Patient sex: M
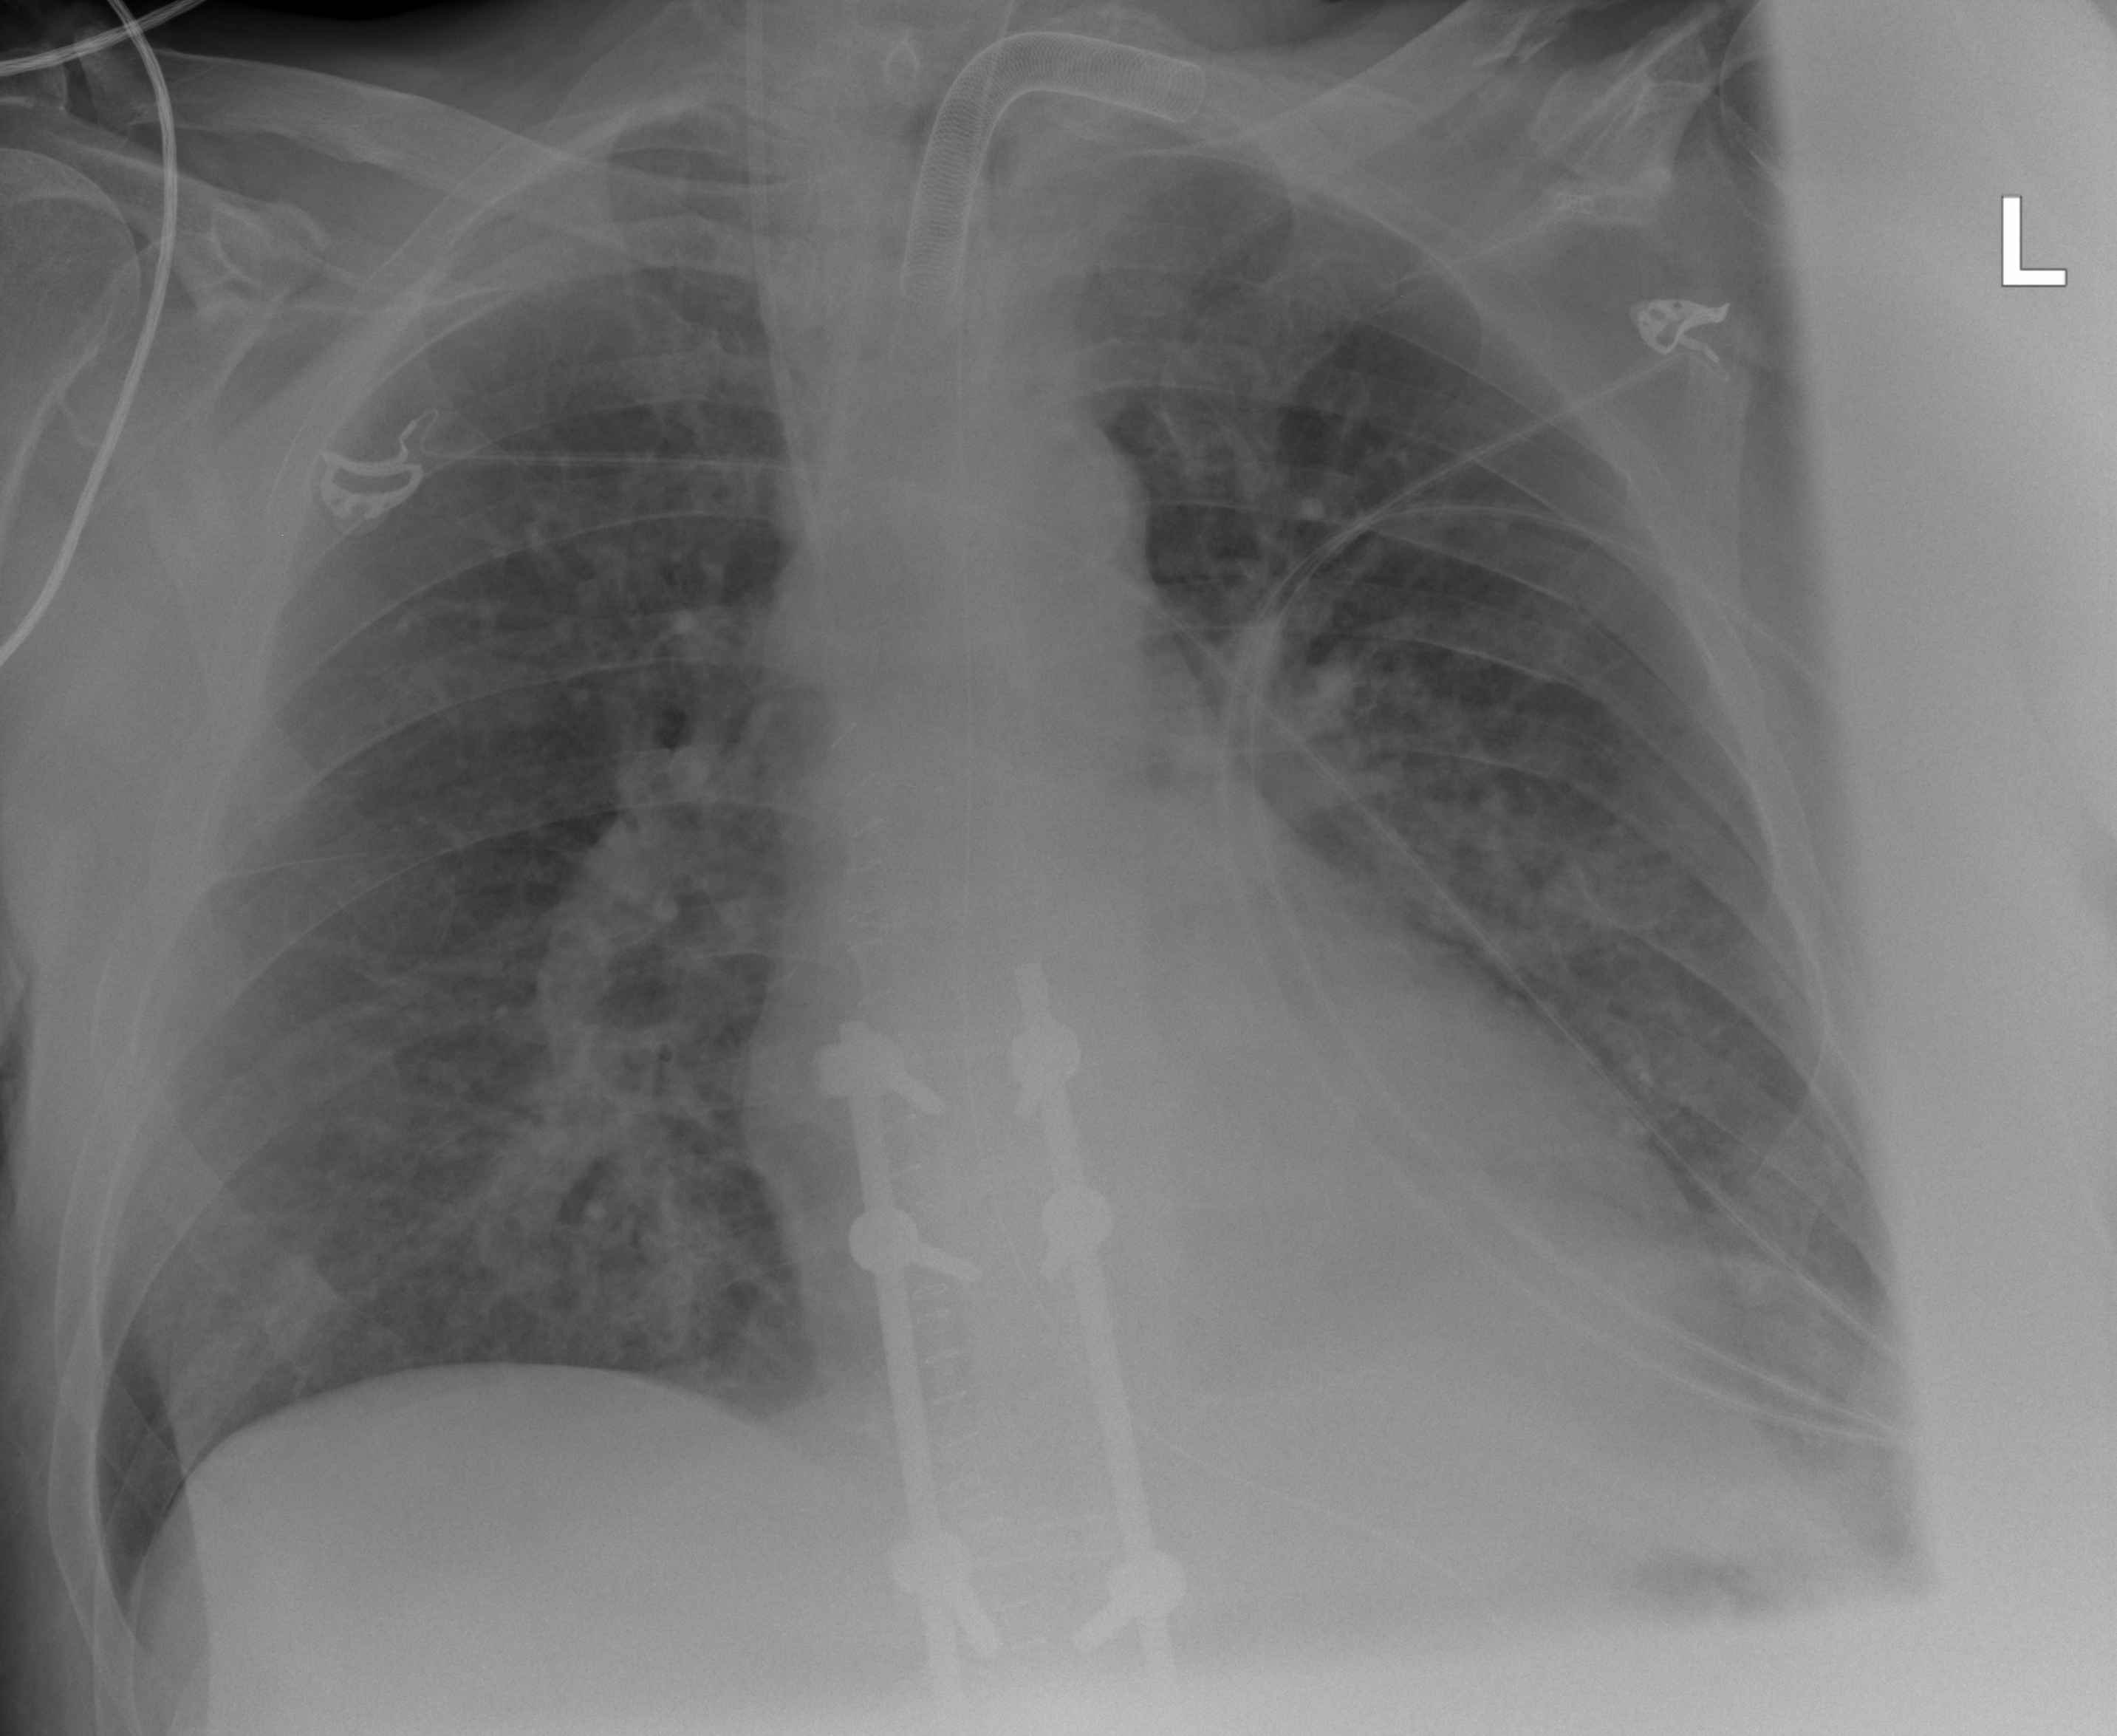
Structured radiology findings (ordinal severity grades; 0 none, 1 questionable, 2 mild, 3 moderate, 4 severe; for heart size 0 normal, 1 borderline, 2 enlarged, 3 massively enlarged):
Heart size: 2
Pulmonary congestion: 2
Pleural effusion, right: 0
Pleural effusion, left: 2
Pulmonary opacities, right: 0
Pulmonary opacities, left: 0
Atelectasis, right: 0
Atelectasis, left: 0